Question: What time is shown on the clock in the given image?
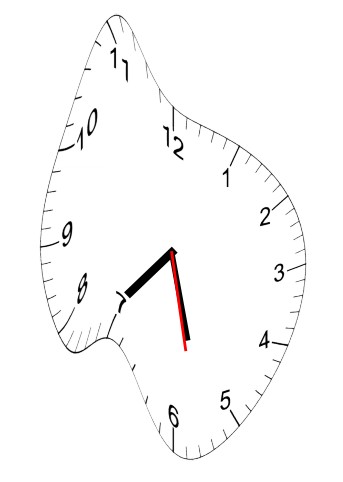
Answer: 07:27:28